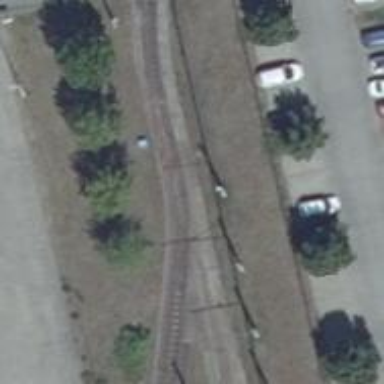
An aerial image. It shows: Tramway with electrified contact lines.